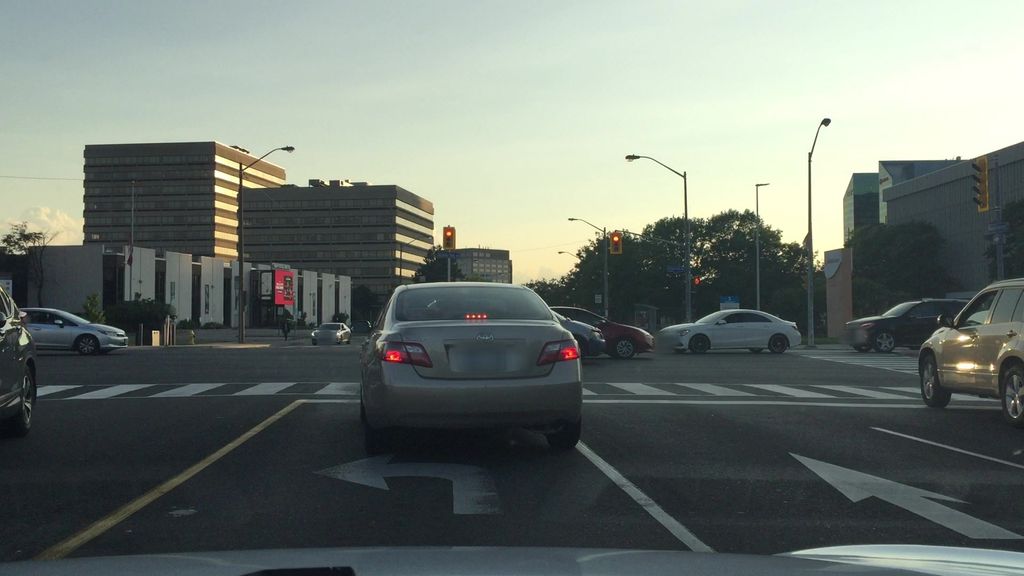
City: toronto